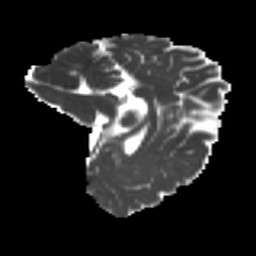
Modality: MD
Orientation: sagittal
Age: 22
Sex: female
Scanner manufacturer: ge
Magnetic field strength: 3 T
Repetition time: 7.8 s
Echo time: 0.0606 s